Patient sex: M
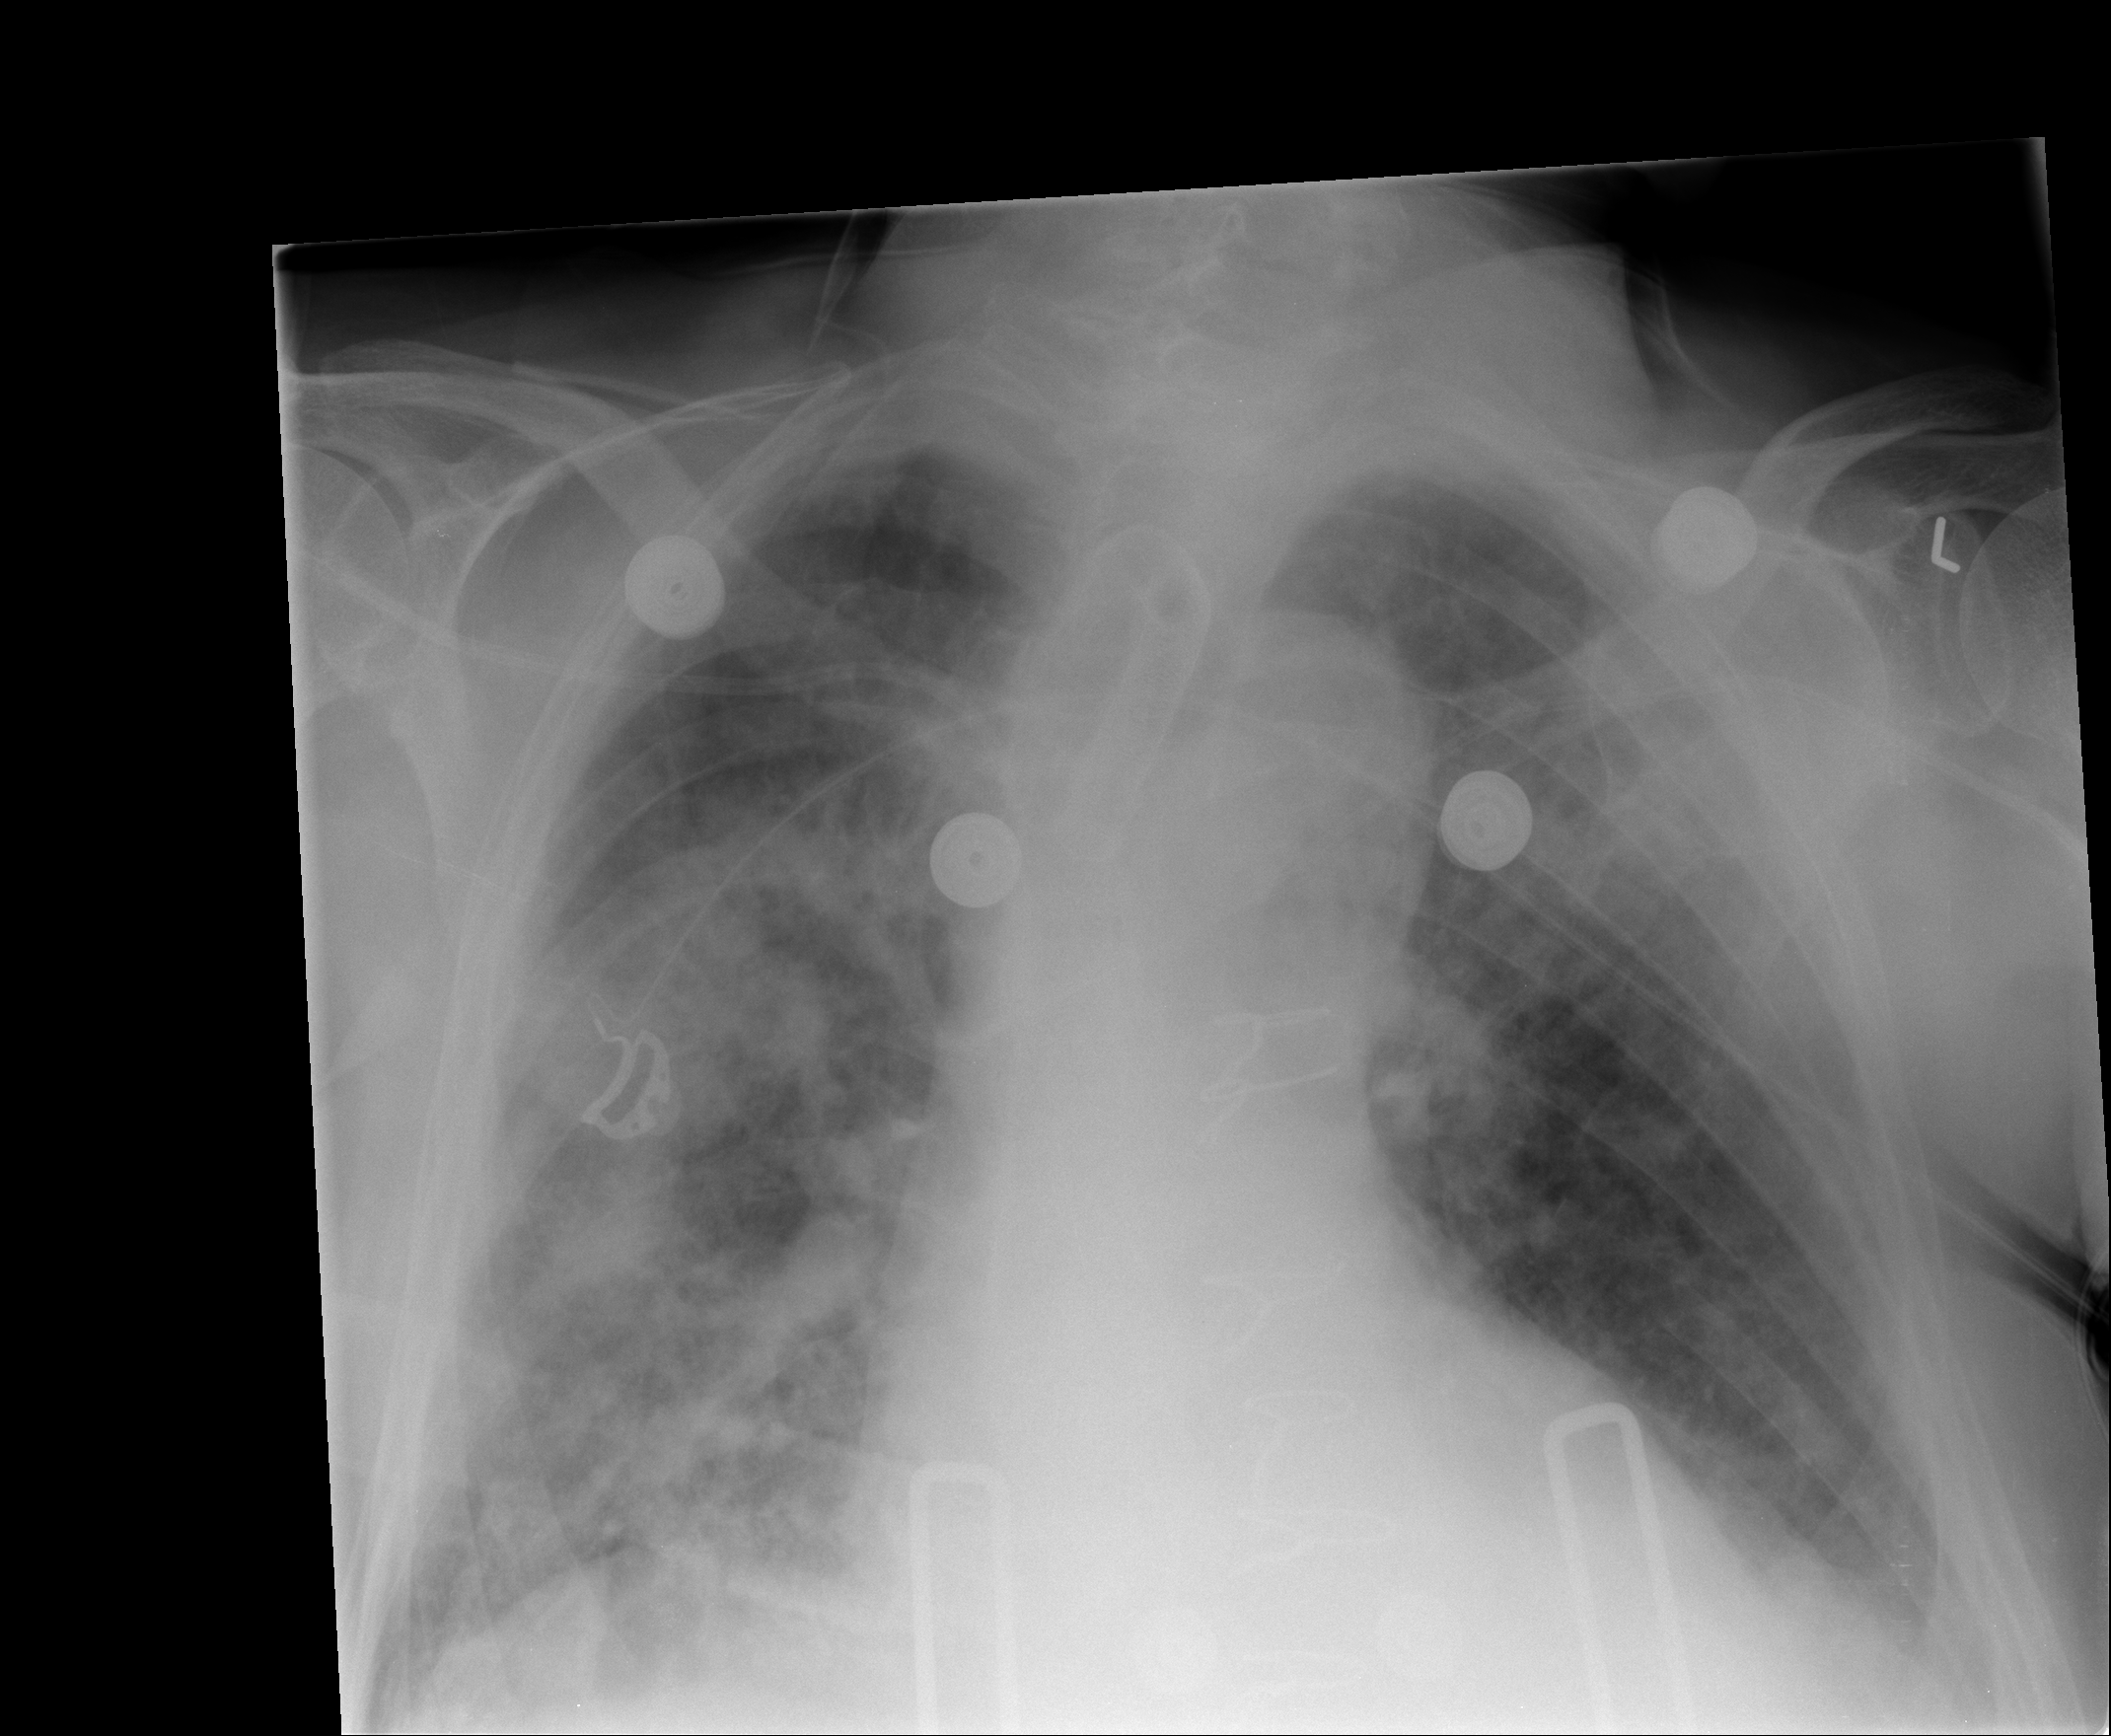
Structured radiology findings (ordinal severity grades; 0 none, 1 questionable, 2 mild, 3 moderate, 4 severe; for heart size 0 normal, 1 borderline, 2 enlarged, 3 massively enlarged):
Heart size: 2
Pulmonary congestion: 2
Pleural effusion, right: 2
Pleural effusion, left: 2
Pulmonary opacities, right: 3
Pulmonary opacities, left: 3
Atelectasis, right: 3
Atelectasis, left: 2